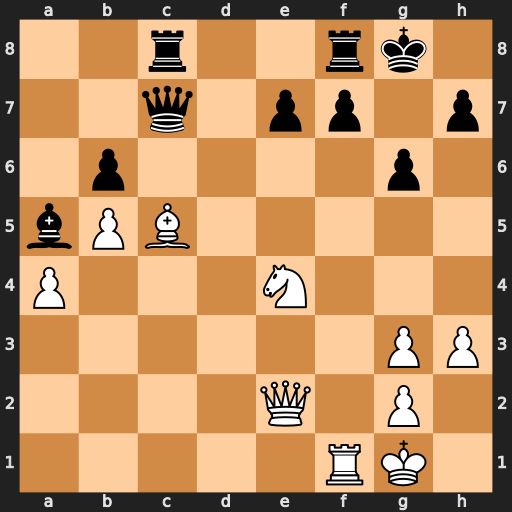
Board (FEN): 2r2rk1/2q1pp1p/1p4p1/bPB5/P3N3/6PP/4Q1P1/5RK1
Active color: w
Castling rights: -
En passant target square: -
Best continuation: Bxe7 Qxe7 Nf6+ Qxf6 Rxf6